Question: I am uploading photos to Flickr in .NET project using Flickr.NET API Library (<URL>:

My question: is there any way I authorize the app once for my whole life rather it asks for my permission for each photo to upload?
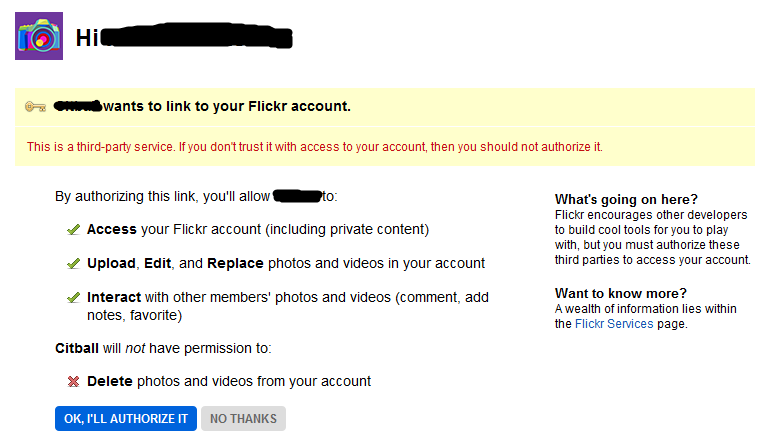
Answer: Once you have <URL>, you can store the access token in your application's persistent memory and use the access token to make subsequent requests.